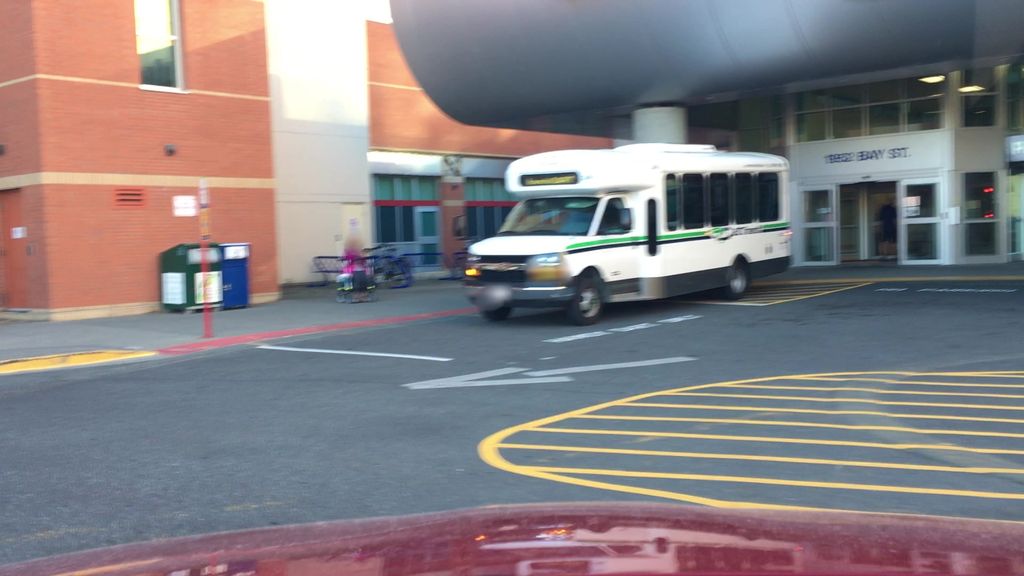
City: victoria